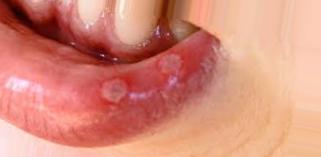
Condition: Mouth Ulcer